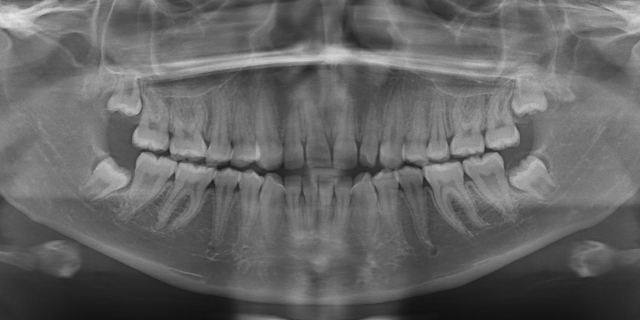
adult